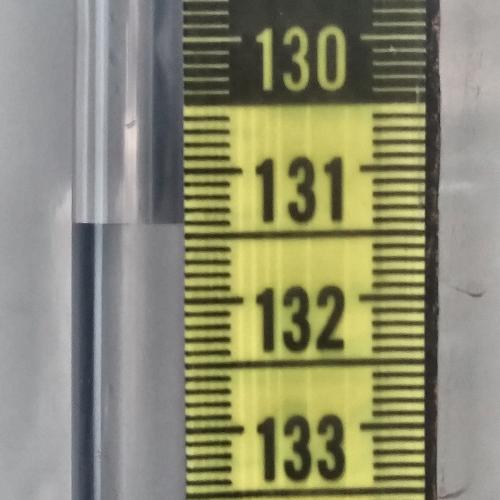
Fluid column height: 131.4 cm